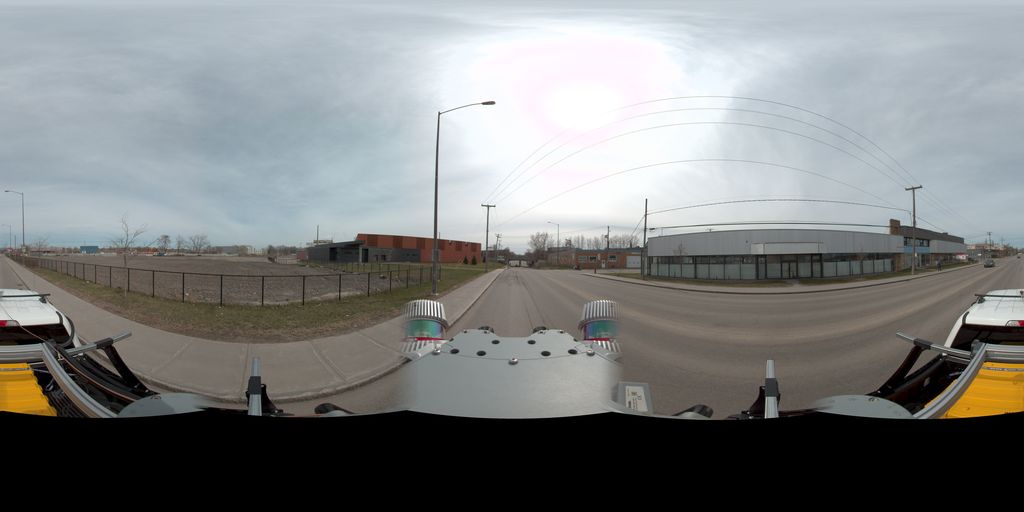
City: quebec_city